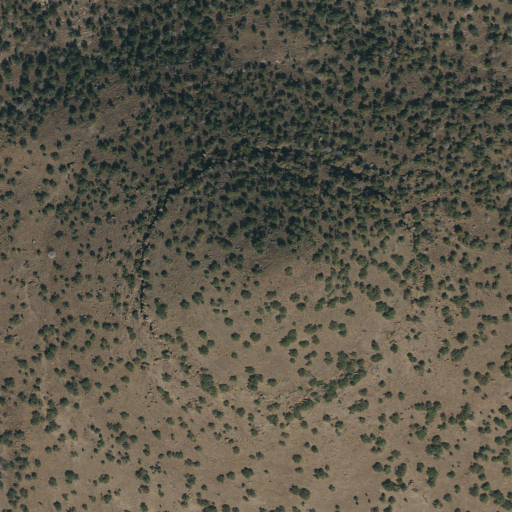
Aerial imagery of mountain in Texas named Guide Peak containing evergreen forest, grassland, shrub, and deciduous forest